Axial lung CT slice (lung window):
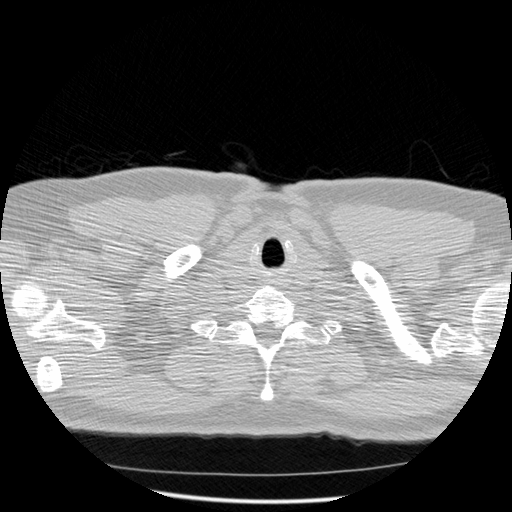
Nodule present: no